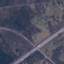
Land use / land cover: Highway